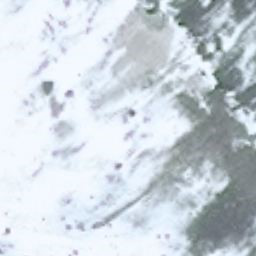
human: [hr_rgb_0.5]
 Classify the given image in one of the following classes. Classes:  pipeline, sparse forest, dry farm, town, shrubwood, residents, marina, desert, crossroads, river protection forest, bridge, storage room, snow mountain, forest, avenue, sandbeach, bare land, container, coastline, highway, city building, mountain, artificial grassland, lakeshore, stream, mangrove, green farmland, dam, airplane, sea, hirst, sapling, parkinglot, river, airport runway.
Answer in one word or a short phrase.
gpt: snow mountain